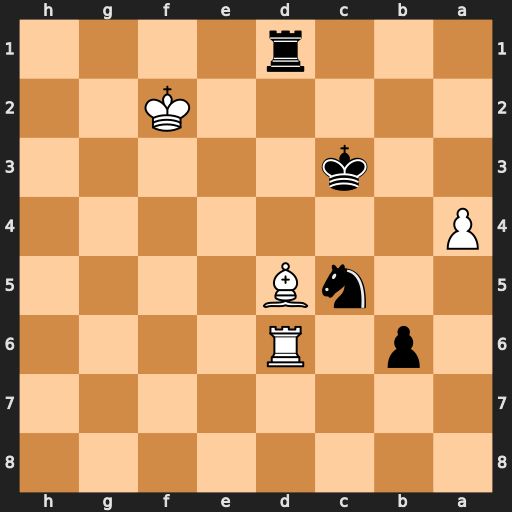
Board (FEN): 8/8/1p1R4/2nB4/P7/2k5/5K2/3r4
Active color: b
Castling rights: -
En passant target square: -
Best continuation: Ne4+ Ke2 Rd2+ Kf3 Nxd6